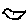
Label: bird